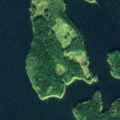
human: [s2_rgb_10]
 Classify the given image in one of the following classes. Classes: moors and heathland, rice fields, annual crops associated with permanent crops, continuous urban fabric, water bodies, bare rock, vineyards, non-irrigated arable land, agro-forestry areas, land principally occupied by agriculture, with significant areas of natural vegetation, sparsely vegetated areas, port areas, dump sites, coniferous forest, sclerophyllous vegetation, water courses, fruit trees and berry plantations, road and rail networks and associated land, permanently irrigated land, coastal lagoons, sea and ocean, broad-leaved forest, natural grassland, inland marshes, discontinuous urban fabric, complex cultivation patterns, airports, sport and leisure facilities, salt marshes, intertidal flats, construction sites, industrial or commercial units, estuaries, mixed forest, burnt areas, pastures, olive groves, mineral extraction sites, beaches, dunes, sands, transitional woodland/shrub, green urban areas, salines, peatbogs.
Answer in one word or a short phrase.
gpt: coniferous forest, water bodies